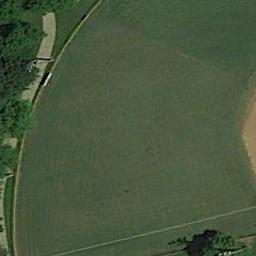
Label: meadow